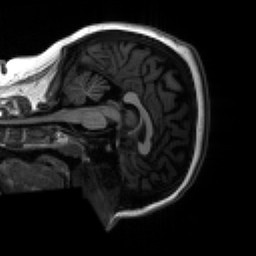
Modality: T1w
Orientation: sagittal
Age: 18
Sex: female
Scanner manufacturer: siemens
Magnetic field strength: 3 T
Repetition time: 2.3 s
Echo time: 0.00266 s